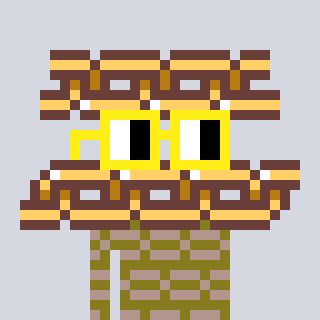
a pixel art character with square yellow glasses, a chain-shaped head and a gunk-colored body on a cool background